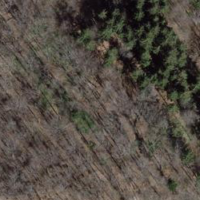
EUNIS habitat code: 41
Species observed at this site:
Lathyrus vernus